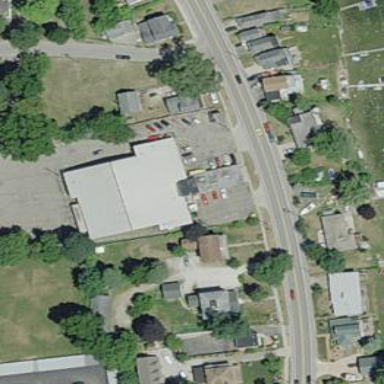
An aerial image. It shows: Building with bowling alley inside.